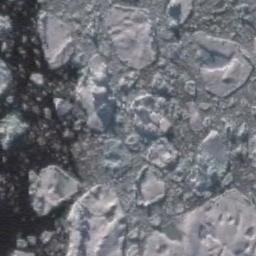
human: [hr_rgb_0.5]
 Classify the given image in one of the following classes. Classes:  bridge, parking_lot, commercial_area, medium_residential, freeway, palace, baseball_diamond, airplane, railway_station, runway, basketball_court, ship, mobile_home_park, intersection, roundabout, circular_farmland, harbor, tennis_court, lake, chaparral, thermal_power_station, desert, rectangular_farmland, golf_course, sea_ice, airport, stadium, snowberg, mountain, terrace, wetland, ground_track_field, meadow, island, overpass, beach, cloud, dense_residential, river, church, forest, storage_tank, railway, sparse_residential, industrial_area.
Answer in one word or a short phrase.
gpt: sea_ice